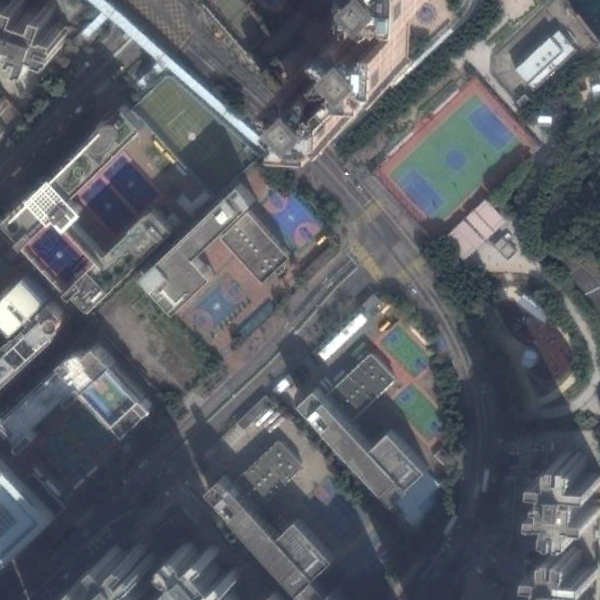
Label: School